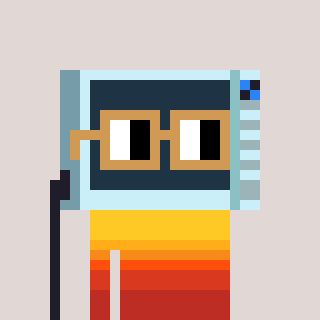
a pixel art character with square brown glasses, a microwave-shaped head and a cold-colored body on a warm background